Question: I have a leaked object in the following code. How do I fix it? I tried adding a [apiViewController release]; but when I analyze the app I still get a :

'''
if (idx == 2) {
NSLog(@"you touched menu 2");
APICallsViewController *apiViewController = [APICallsViewController alloc];
[self.navigationController pushViewController:apiViewController animated:YES];
//[apiViewController getFriendsCallAPIDialogFeed];
[apiViewController getAppUsersFriendsUsing];
}
'''
thanks for any help
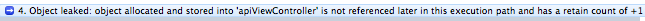
Answer: You are forgetting the -init, and the -release.
'''
APICallsViewController *apiViewController = [[APICallsViewController alloc] init];
...
[apiViewController release];
'''
You probably need to read up on <URL>.